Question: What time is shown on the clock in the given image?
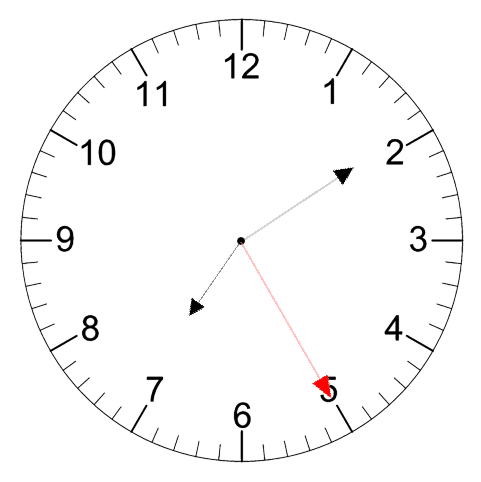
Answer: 07:09:25